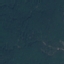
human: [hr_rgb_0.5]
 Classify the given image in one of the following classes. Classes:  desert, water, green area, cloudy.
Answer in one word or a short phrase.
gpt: green area